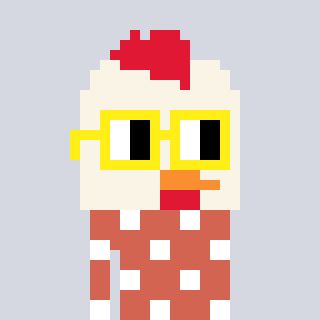
a pixel art character with square yellow glasses, a chicken-shaped head and a peachy-colored body on a cool background